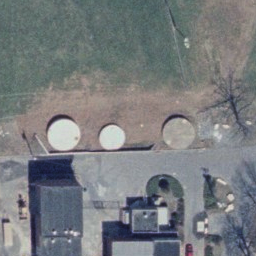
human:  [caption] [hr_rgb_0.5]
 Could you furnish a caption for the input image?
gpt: There are three storage tanks on the ground with some buildings beside .

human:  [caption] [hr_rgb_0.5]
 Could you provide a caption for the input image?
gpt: Three storage tanks are arranged on the ground with some buildings and lawn beside .

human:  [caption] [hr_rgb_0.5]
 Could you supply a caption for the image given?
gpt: Three different storage tanks are on the ground with some buildings beside .

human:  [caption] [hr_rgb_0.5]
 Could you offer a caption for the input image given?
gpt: There are three storage on the ground with some buildings beside .

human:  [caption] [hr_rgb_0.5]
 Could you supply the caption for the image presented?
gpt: Three same storage tanks are on the ground .